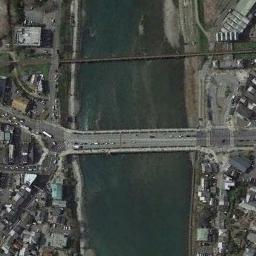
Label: bridge